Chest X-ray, PA view. Patient: 46 years old, sex F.
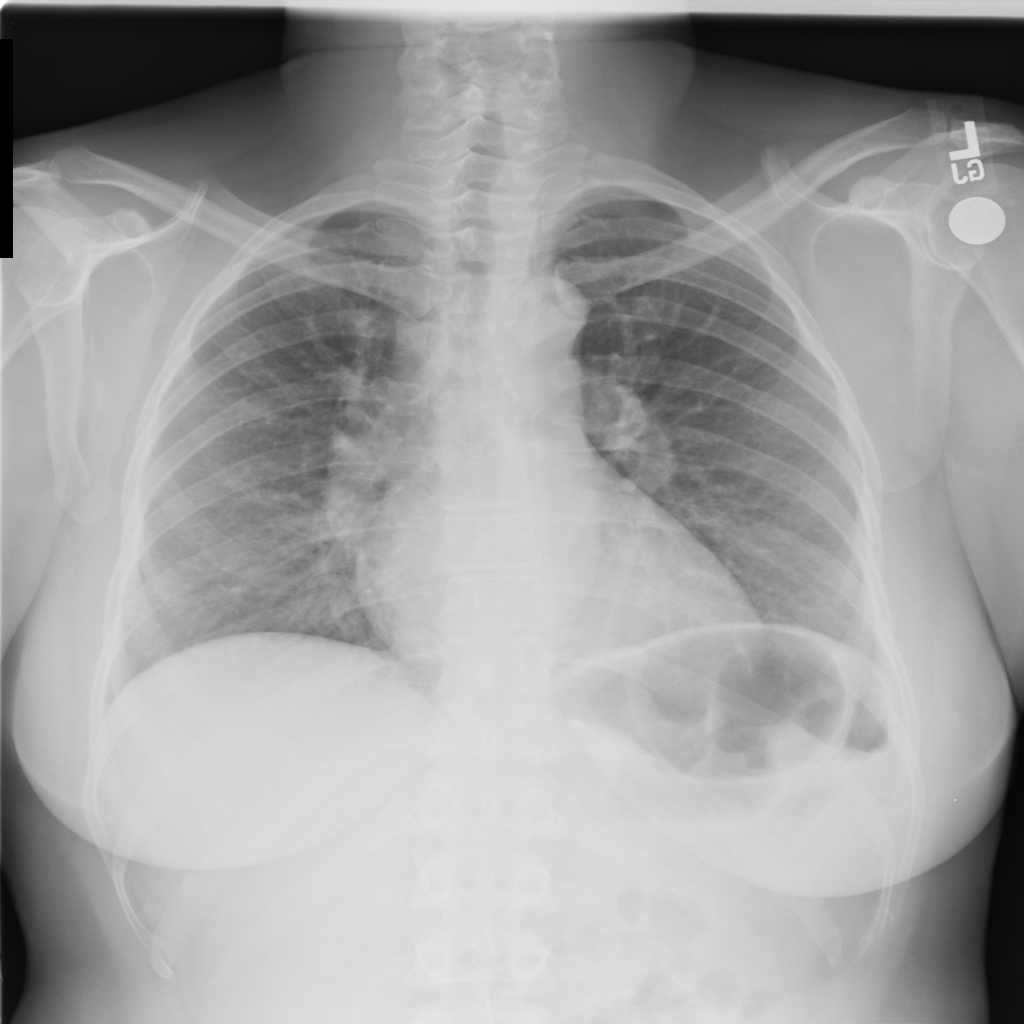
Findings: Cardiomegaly